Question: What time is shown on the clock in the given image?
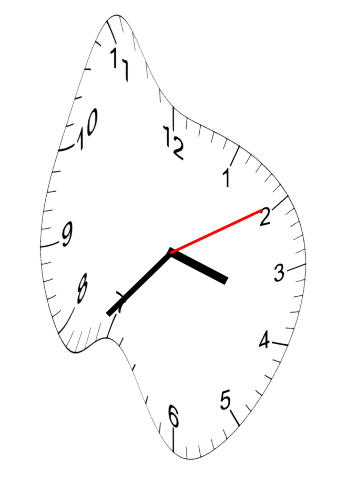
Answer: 03:37:10